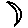
Label: moon